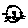
Label: cat